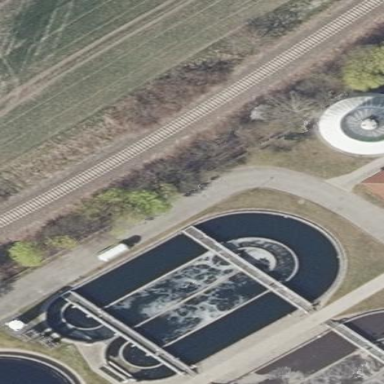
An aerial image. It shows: Image of wastewater.